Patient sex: M
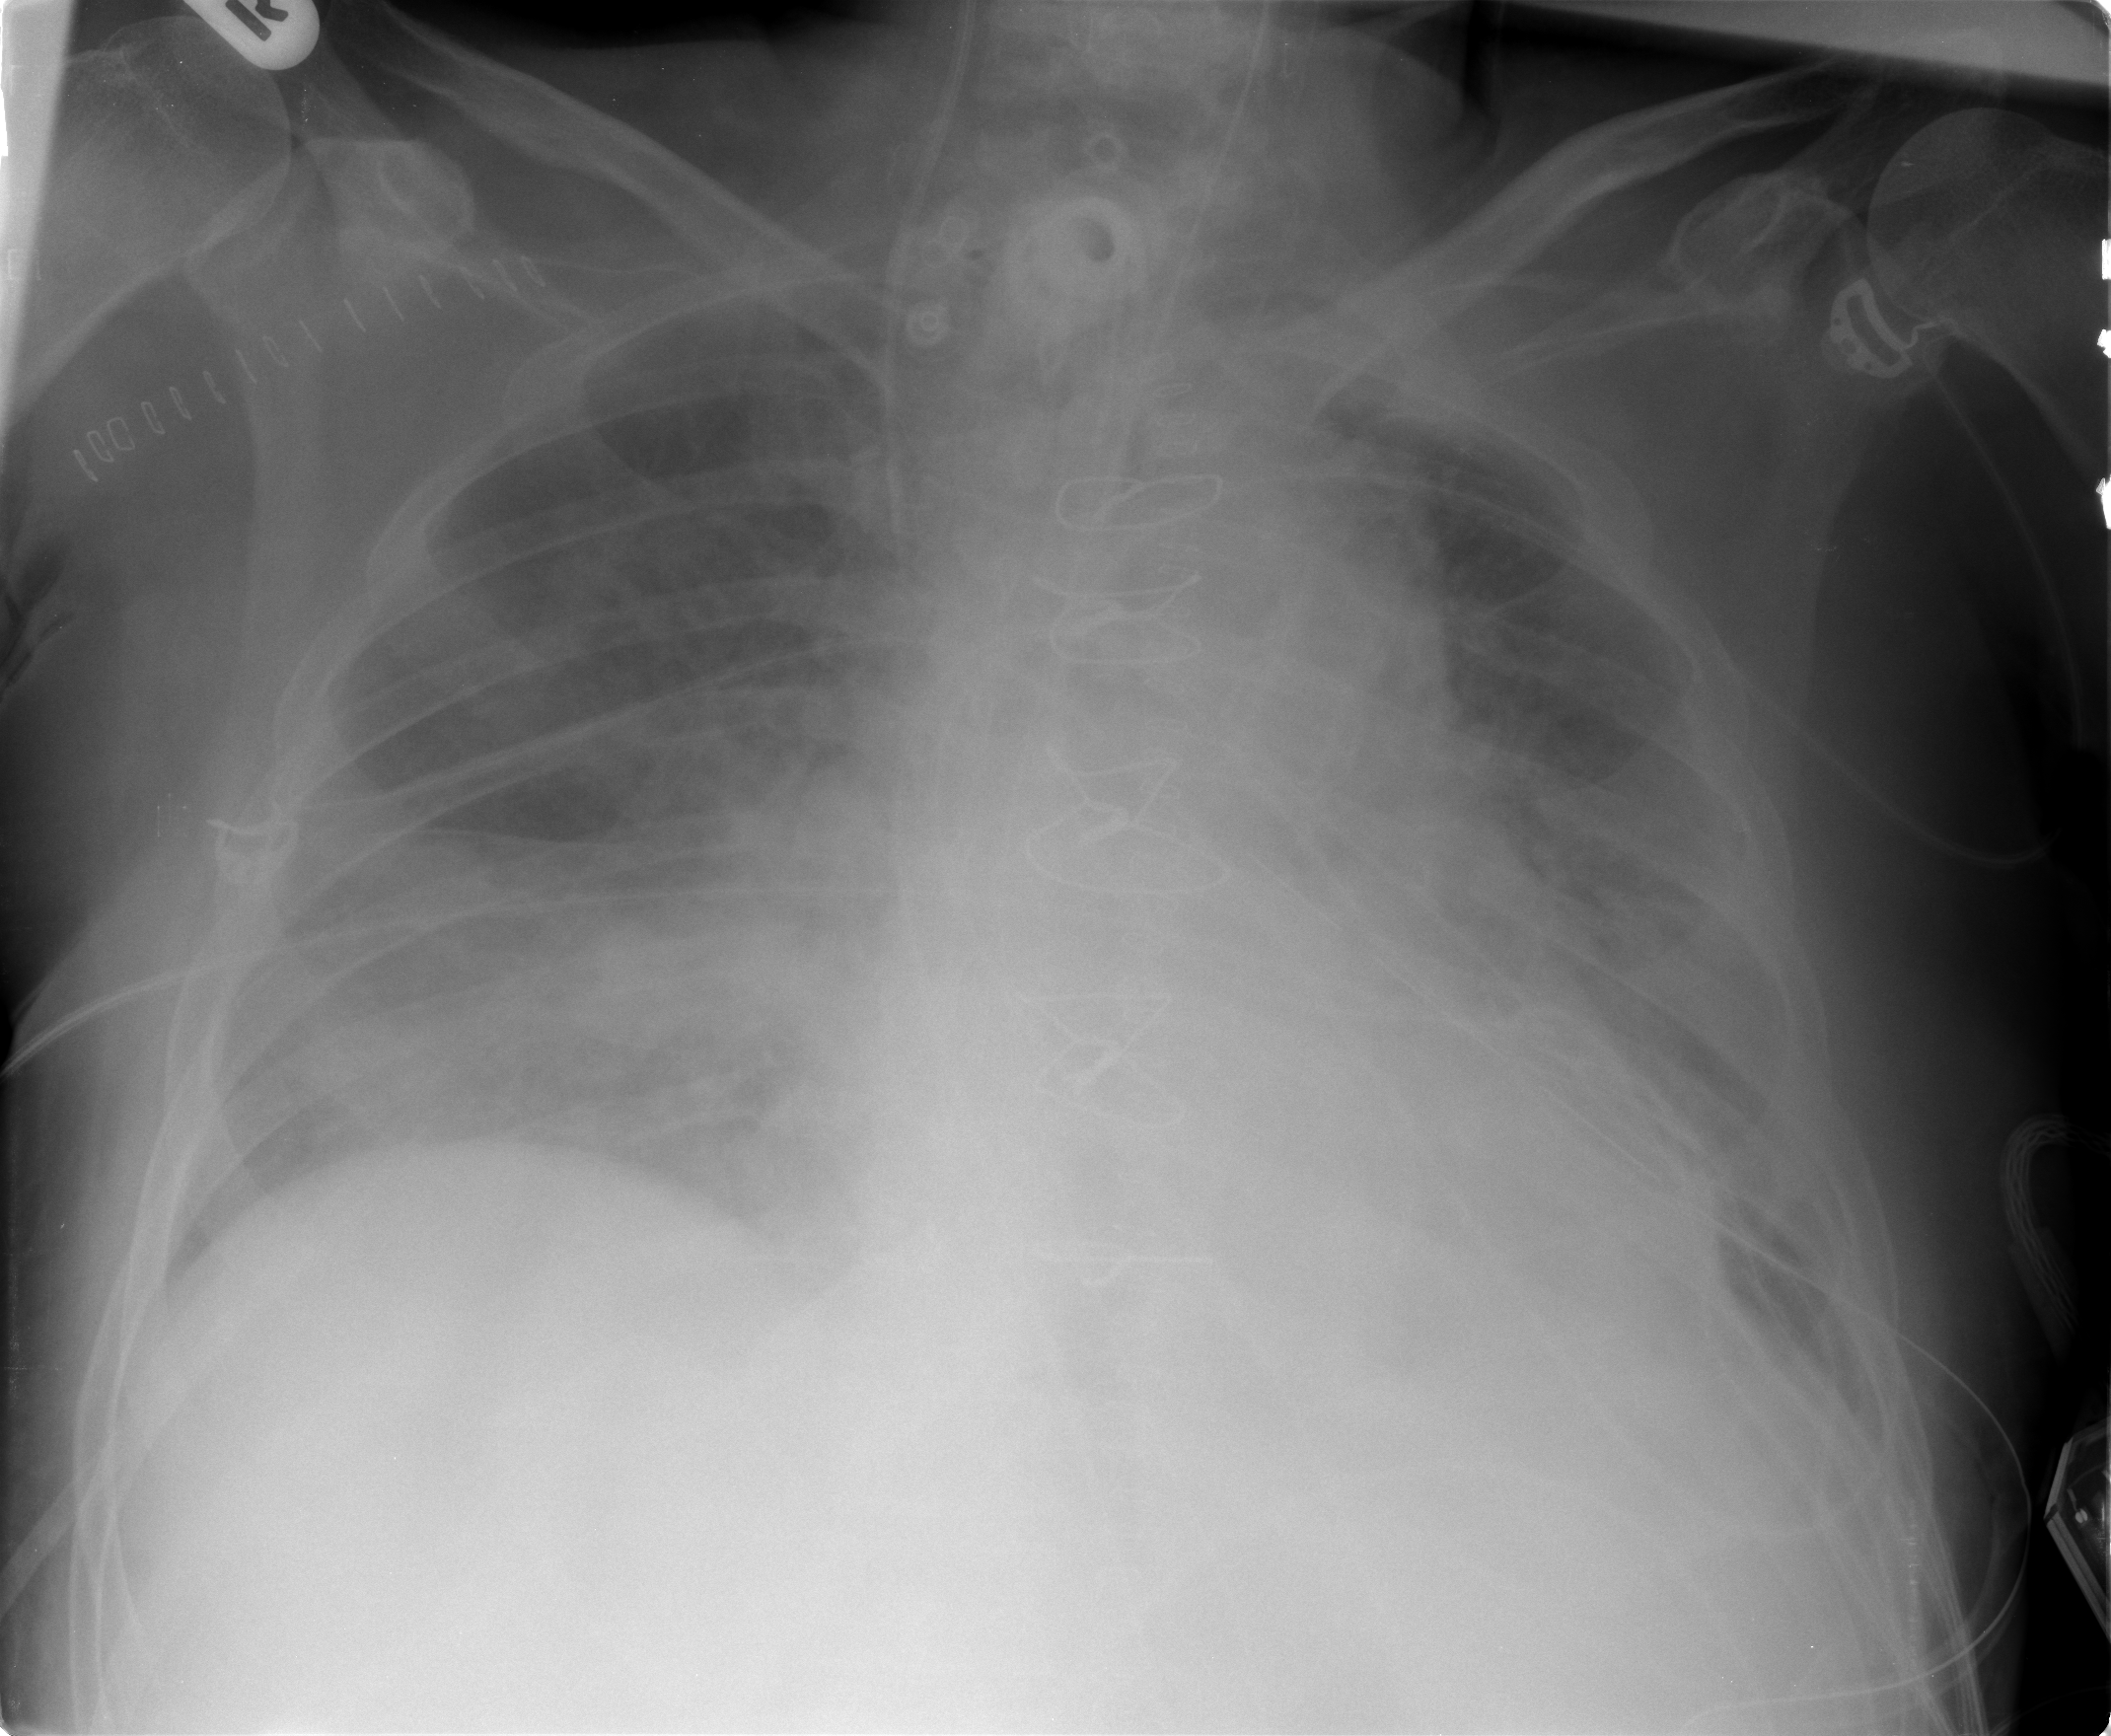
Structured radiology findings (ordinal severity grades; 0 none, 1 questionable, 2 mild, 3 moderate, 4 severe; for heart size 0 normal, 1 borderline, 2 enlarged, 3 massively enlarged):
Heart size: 2
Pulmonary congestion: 3
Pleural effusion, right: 2
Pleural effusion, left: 2
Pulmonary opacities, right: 3
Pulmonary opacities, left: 3
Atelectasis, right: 2
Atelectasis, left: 2